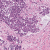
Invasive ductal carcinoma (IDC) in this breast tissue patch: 1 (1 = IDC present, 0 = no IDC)